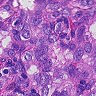
Metastatic tissue present: yes